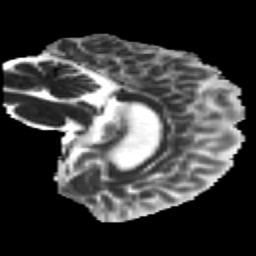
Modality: MD
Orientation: sagittal
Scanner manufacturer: ge
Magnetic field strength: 3 T
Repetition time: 8.8 s
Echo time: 0.085 s